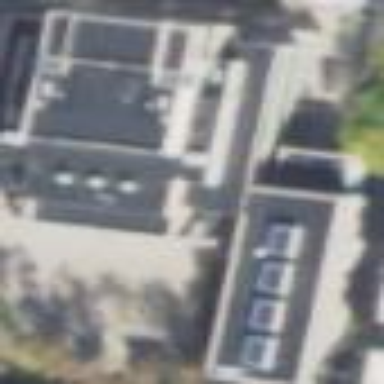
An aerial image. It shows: University building.